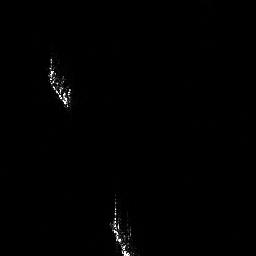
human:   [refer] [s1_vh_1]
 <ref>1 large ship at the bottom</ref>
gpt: <box>[[41, 73, 52, 99, 0]]</box>